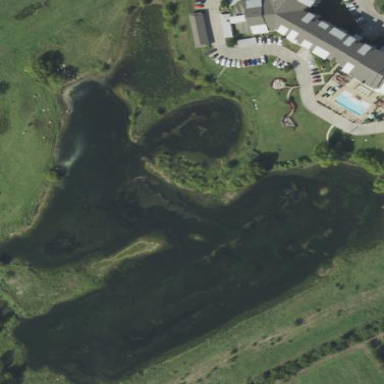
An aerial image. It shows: Serene pond surrounded by nature.